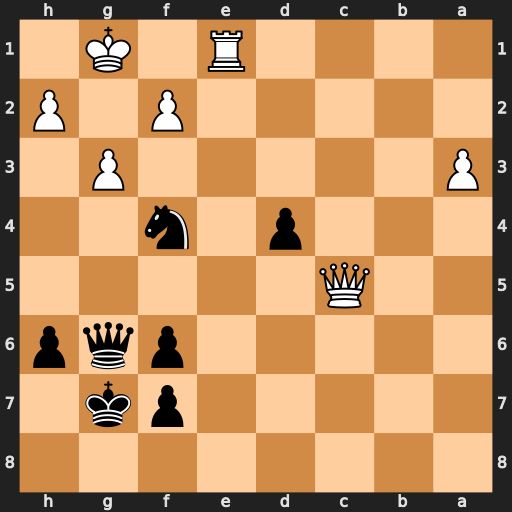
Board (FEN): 8/5pk1/5pqp/2Q5/3p1n2/P5P1/5P1P/4R1K1
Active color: b
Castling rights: -
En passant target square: -
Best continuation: Nd3 Qxd4 Nxe1